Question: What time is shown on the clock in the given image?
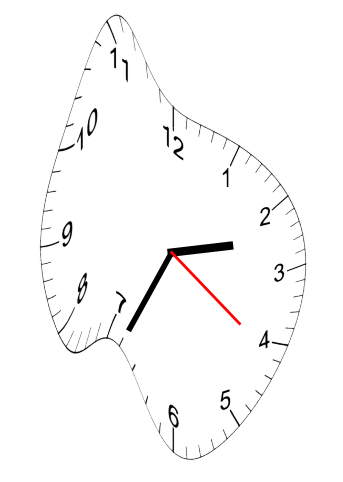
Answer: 02:34:21